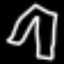
Label: pants